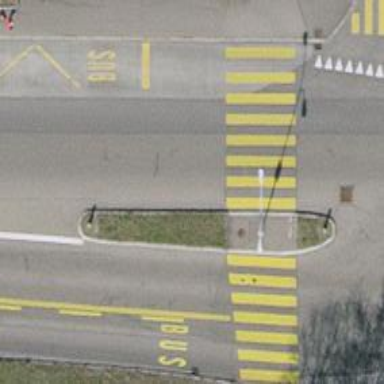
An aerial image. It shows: Marked pedestrian crossing with zebra designation and central island.